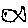
Label: fish